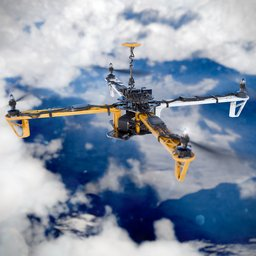
Label: mechanical